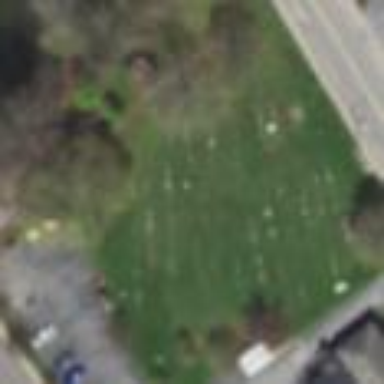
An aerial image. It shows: Cemetery.